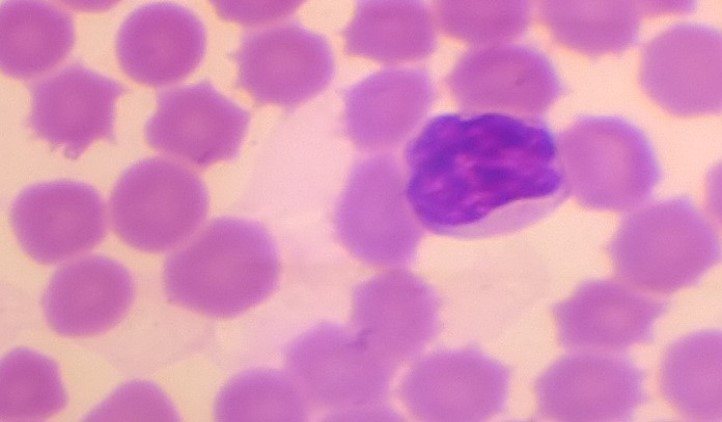
White blood cell type: Lymphocyte